Field crop: tomato
Growth stage: 2
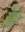
Species: solanum